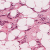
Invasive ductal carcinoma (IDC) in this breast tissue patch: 1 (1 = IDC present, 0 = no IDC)